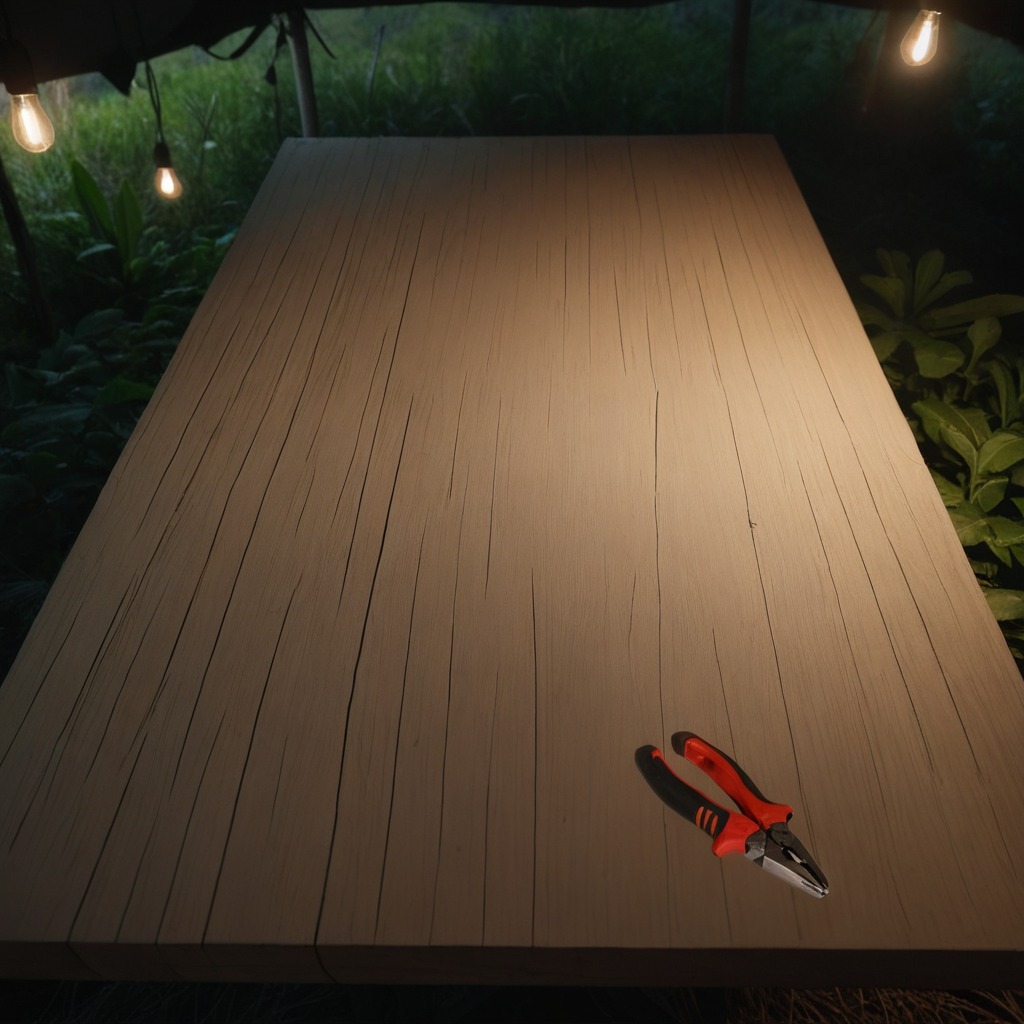
A plier is lying on the wooden table inside a jungle field workshop tent at night.